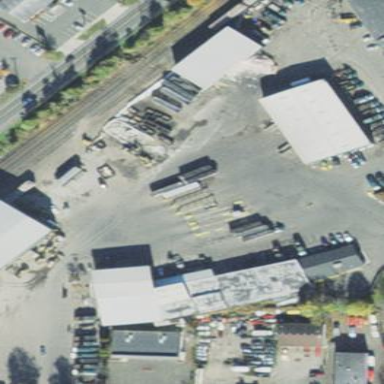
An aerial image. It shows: Industrial area.